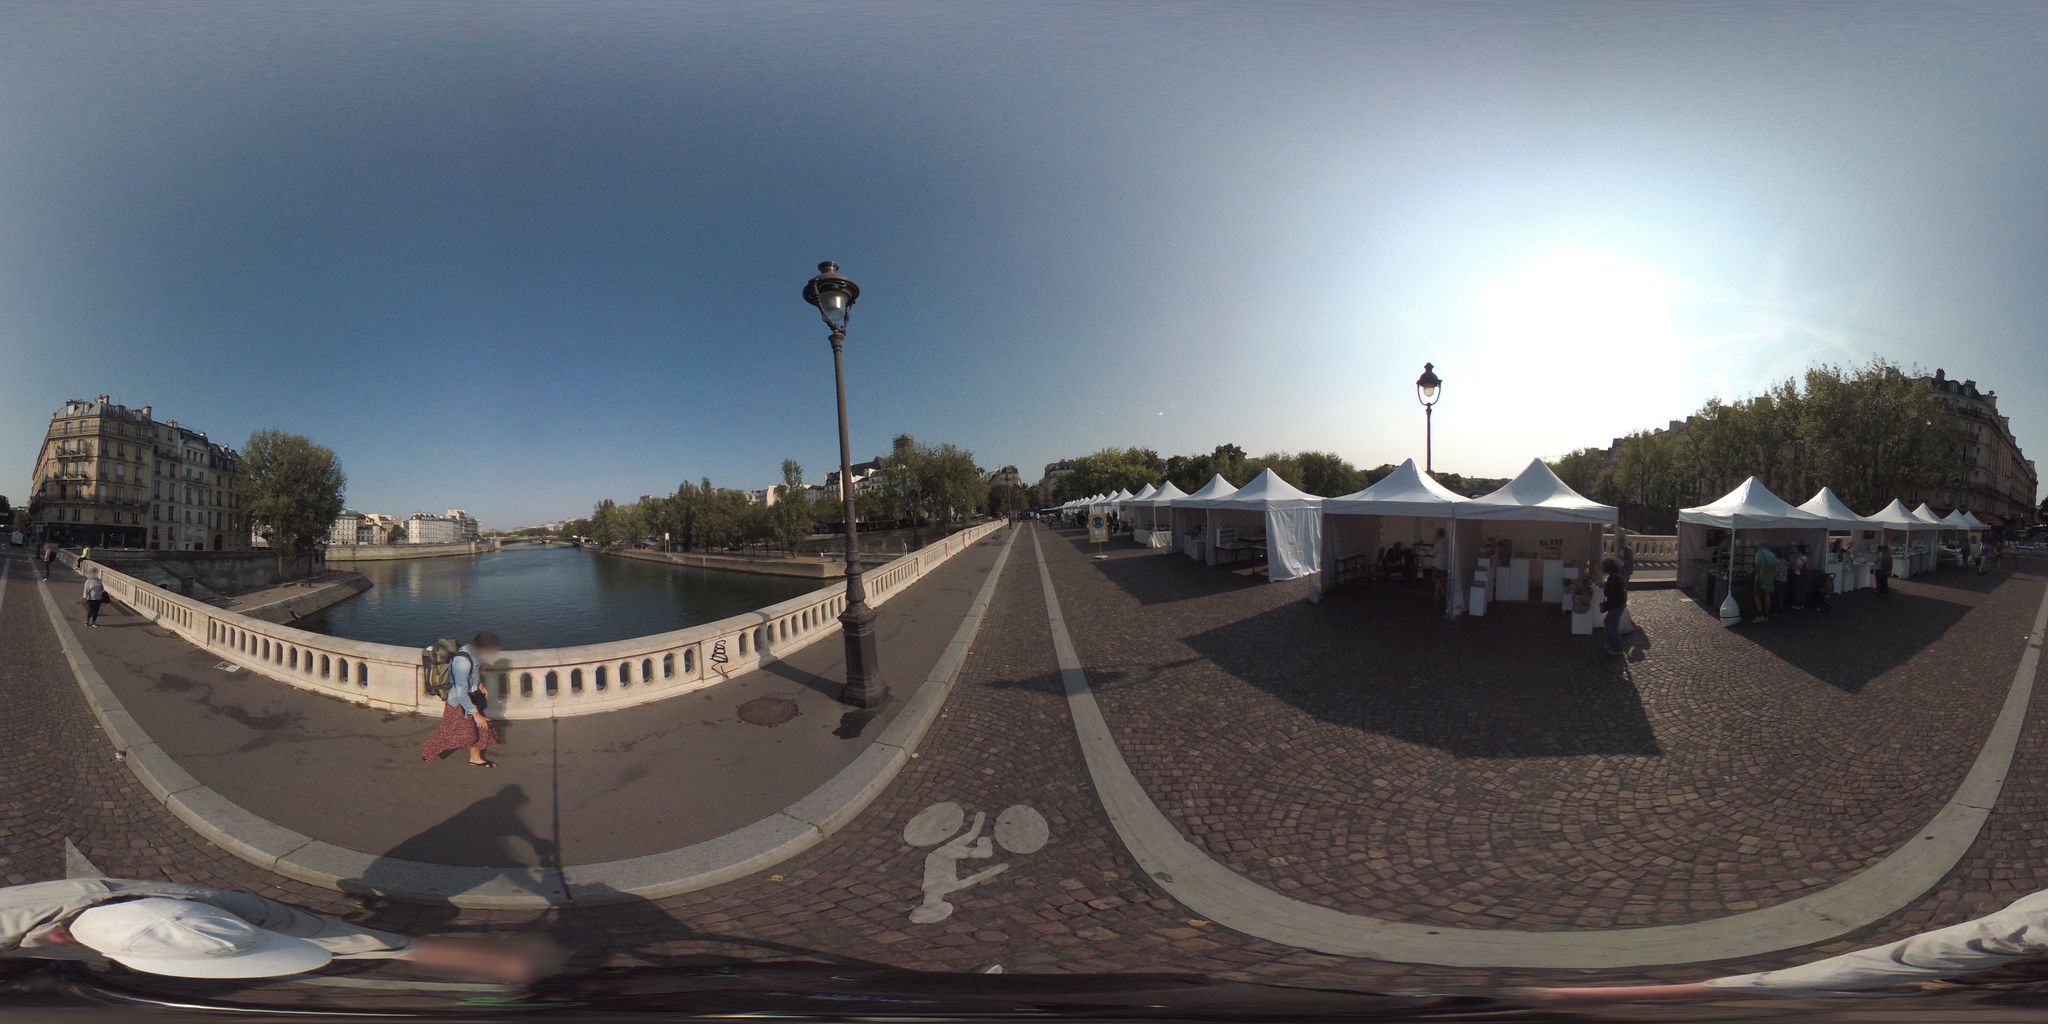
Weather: clear
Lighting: day
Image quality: good
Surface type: cycling surface
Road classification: unclassified, living_street
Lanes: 2.0
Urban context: urban centre
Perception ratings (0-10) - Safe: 2.25, Lively: 5.3, Beautiful: 2.19, Boring: 5.04, Depressing: 5.56, Wealthy: 4.01